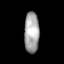
Tissue: lung
Cell type: Others
Senescence score: 0.1872
Nuclear area (px): 597
Mean DAPI intensity: 165.605